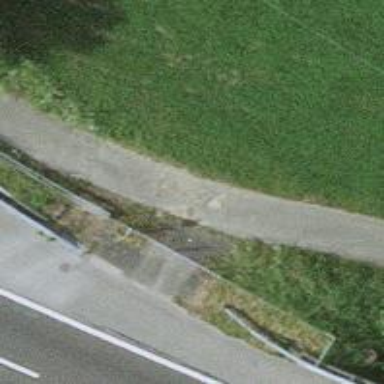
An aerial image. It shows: Gate.